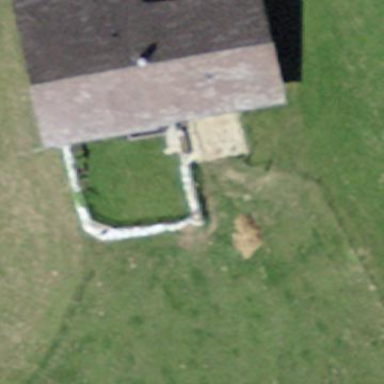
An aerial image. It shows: Farm building.